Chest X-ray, PA view. Patient: 75 years old, sex M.
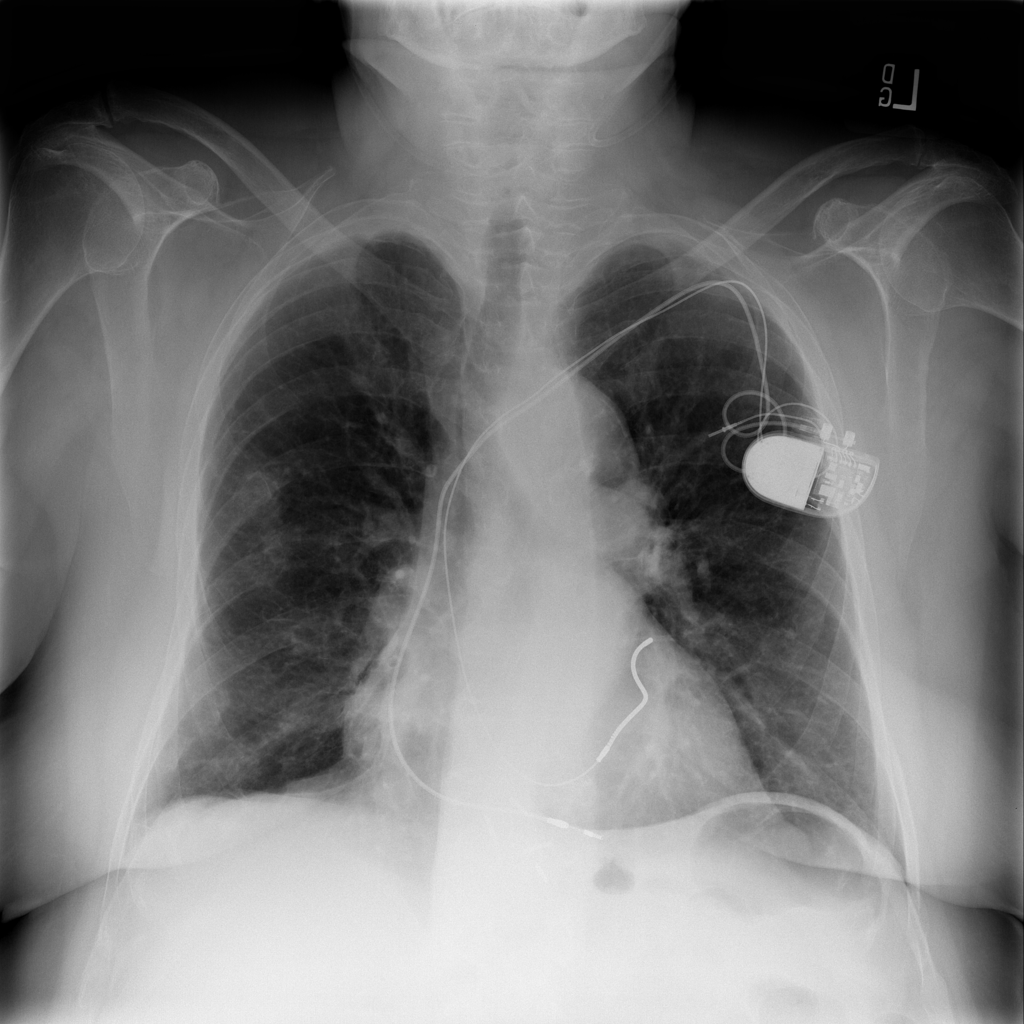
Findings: No Finding